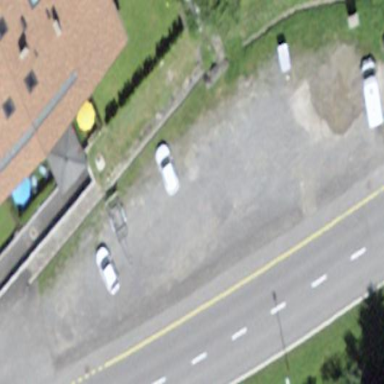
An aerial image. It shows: Parking area with surface.